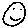
Label: smiley face